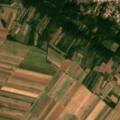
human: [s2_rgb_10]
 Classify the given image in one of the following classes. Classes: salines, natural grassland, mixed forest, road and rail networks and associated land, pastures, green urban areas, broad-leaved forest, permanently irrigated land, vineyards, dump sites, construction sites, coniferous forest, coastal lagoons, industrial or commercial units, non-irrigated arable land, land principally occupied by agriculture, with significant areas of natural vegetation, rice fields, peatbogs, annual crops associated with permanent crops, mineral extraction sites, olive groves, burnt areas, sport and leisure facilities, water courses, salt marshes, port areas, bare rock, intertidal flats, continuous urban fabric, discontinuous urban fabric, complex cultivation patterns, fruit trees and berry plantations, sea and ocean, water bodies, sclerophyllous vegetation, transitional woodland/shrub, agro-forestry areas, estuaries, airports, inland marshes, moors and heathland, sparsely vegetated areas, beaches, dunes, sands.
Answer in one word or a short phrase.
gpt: discontinuous urban fabric, non-irrigated arable land, complex cultivation patterns, broad-leaved forest